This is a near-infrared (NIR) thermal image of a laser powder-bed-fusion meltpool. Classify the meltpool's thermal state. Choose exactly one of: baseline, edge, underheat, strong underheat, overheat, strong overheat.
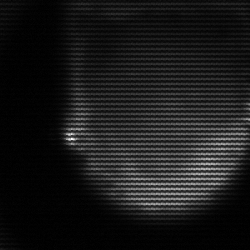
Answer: edge